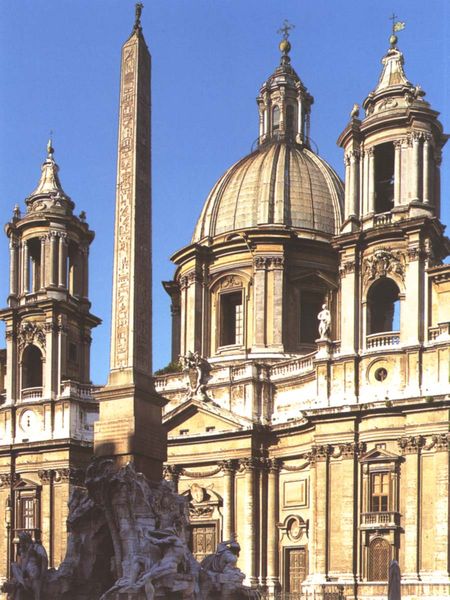
Titel: S. Agnese in Rom
Künstler: Girolamo Rainaldi
Standort: Rom, S. Agnese (EU - I - Latium)
Schlagwörter: himmel, fenster, laterne, säule, tür, dach, gebäude, schloss, kirche, turm, statue, fassade, kuppel, foto, orient, türme, palast, dom, münster, kathedrale, obelisk, fresko, siegessäule, obilisk, prunkbau